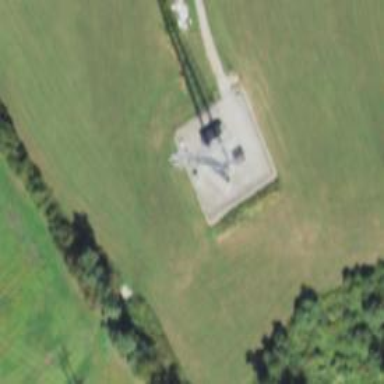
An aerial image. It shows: Service building with communication mast tower.